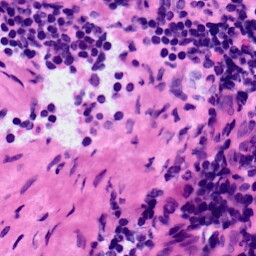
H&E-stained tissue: LymphNode